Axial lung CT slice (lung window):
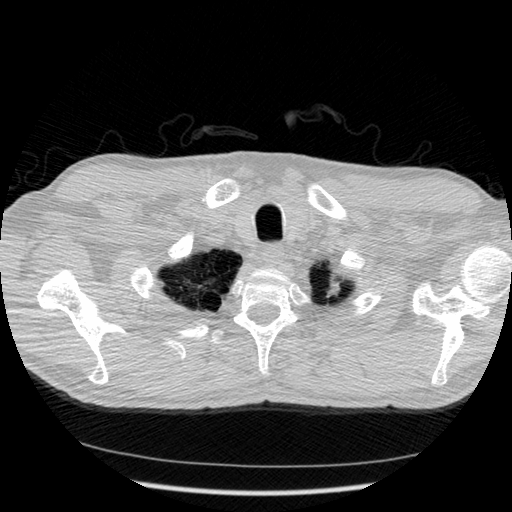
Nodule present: no